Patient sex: F
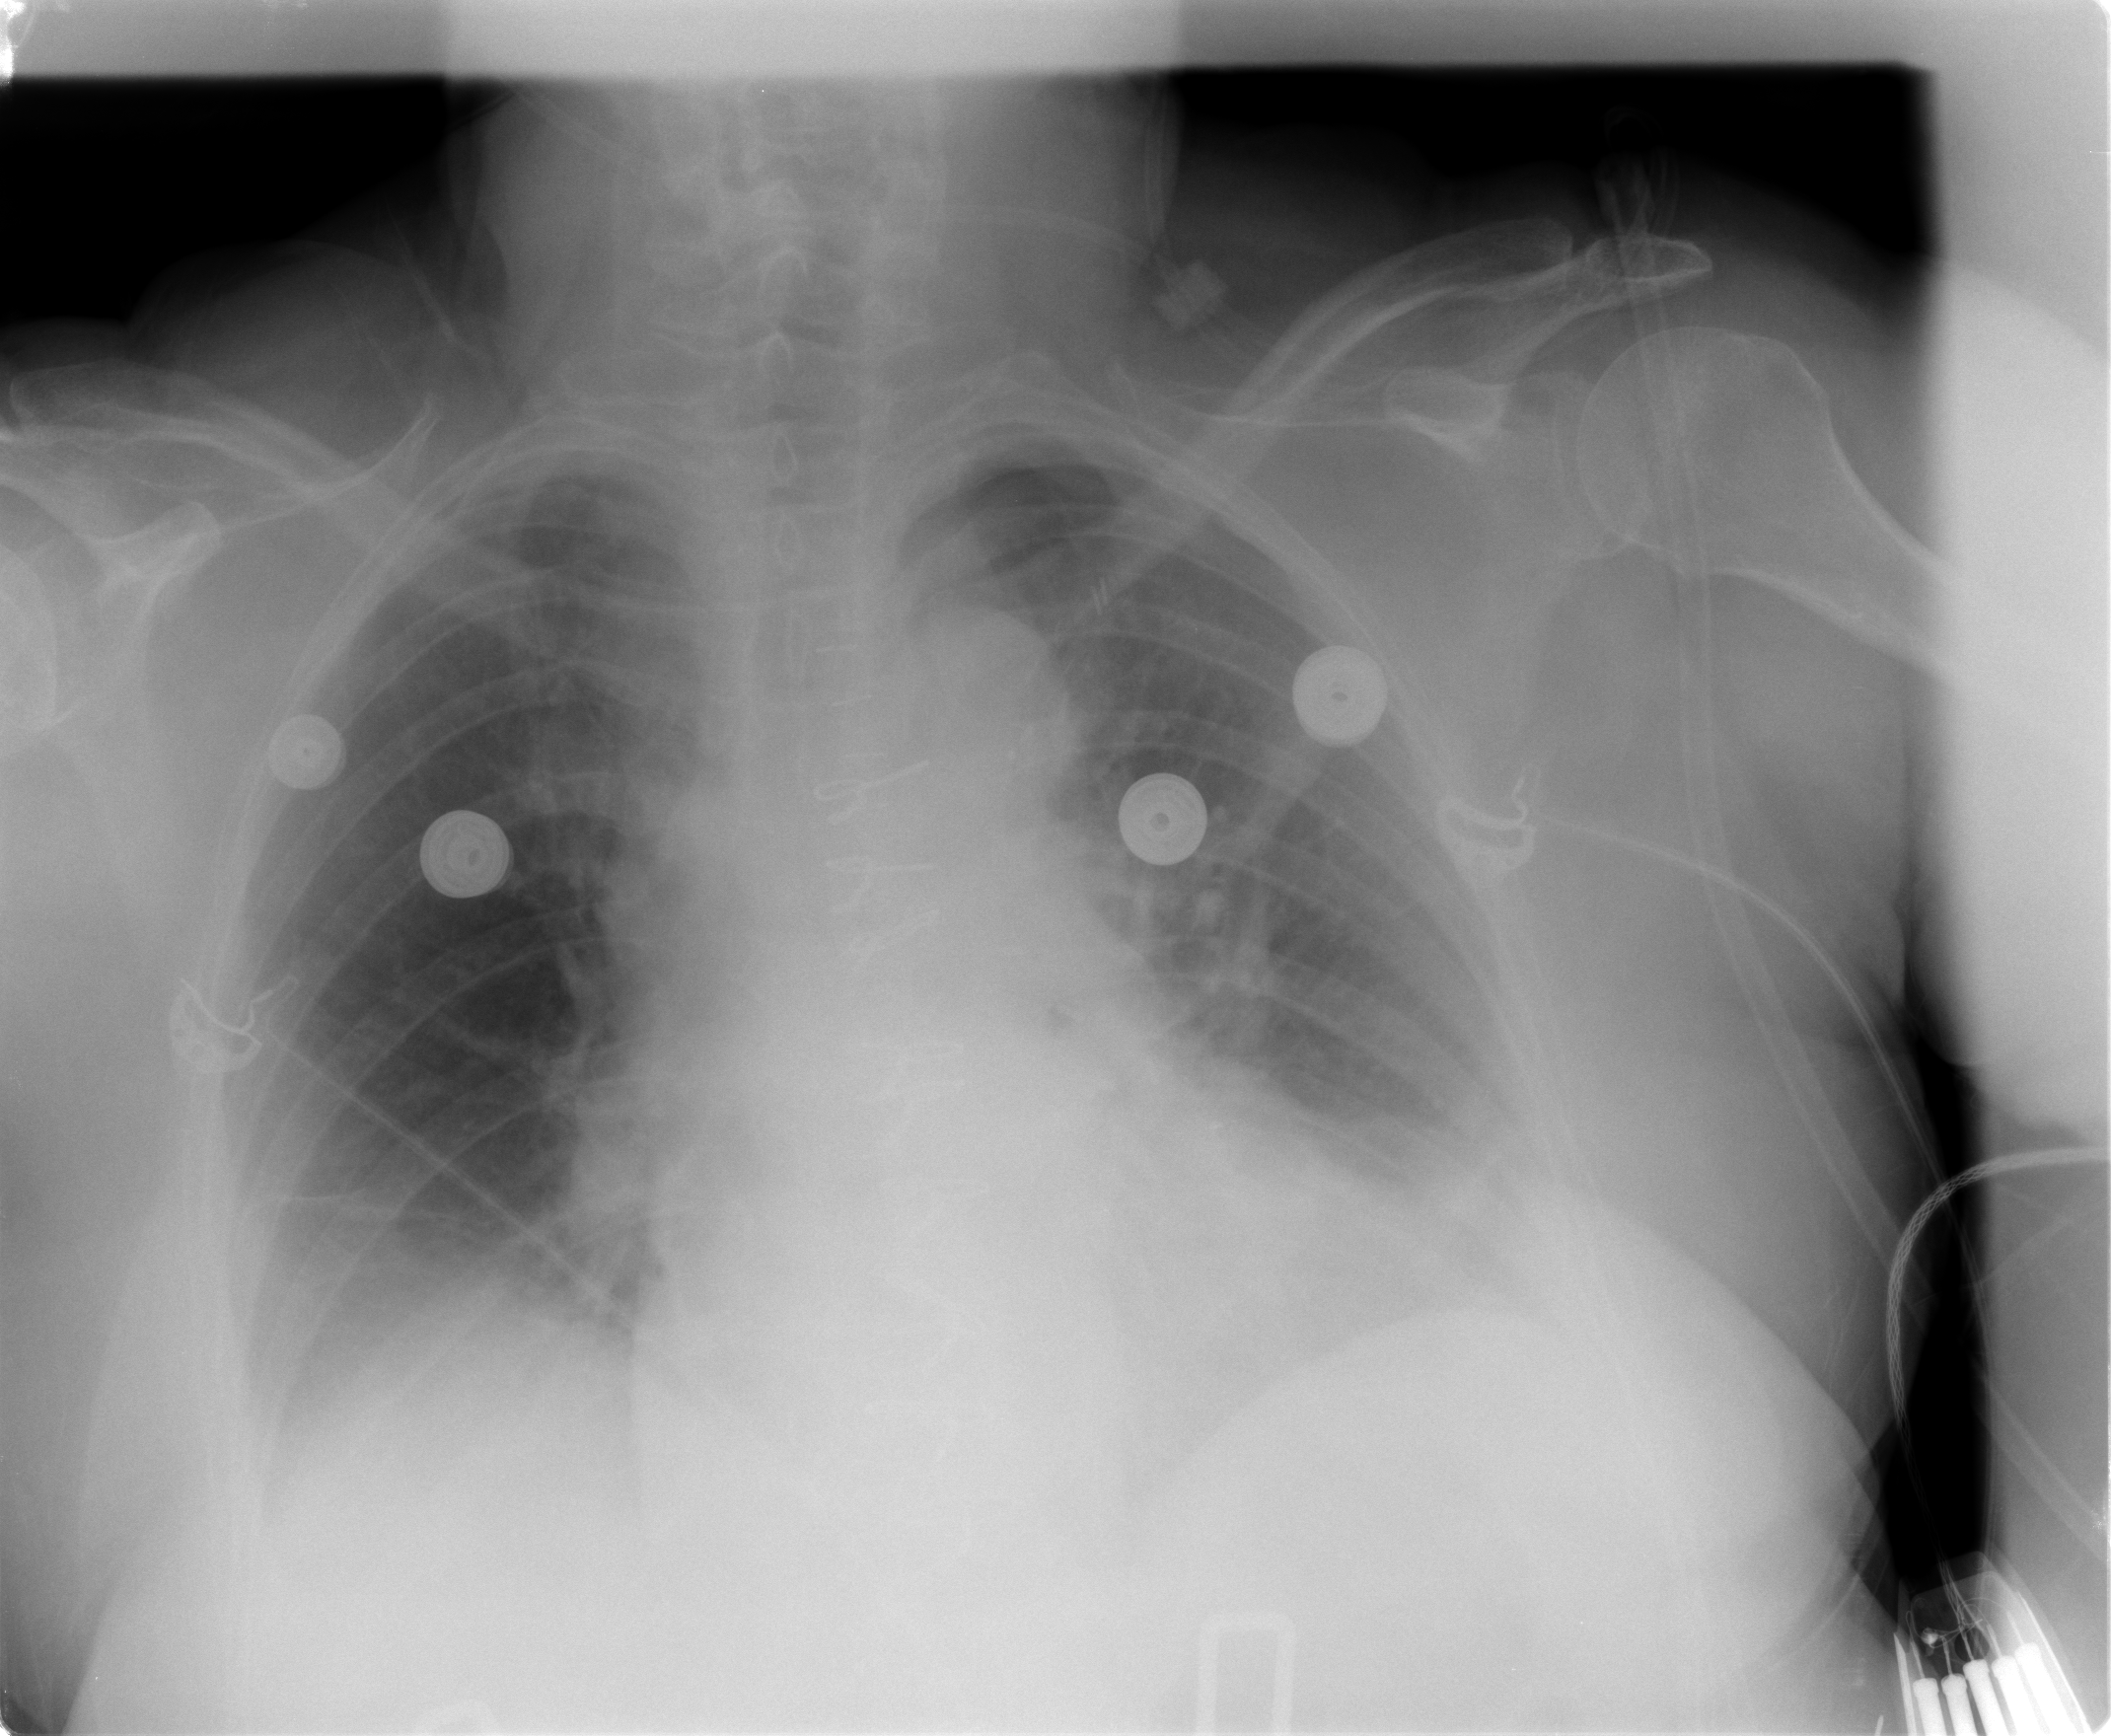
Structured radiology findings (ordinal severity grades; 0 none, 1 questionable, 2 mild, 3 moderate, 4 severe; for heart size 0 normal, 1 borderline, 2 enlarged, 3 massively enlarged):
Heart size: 2
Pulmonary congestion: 2
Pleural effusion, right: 2
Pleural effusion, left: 2
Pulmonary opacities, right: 0
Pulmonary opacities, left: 0
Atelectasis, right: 2
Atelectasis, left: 2